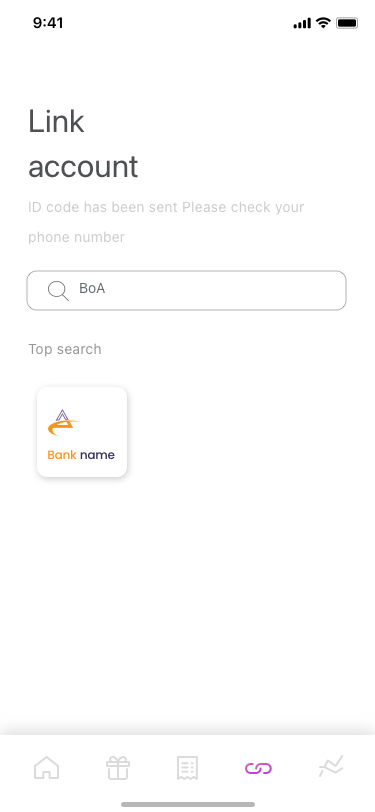
Text in this UI design:
Link
account
ID code has been sent Please check your phone number
Top search
BoA